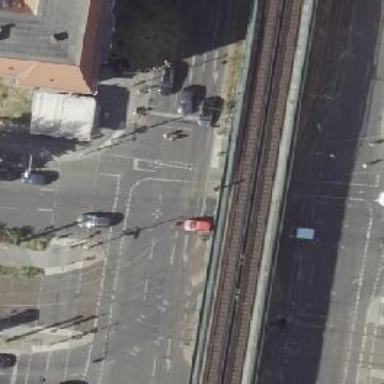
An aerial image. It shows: Tram level crossing on the railway.